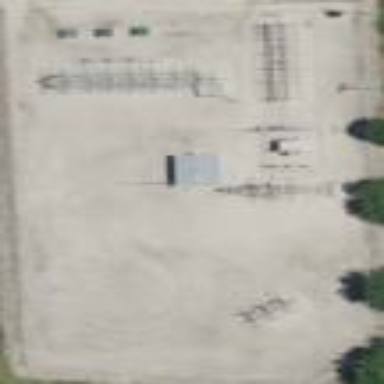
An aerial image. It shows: Distribution power substation secured by fence.